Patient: sex M, age 47
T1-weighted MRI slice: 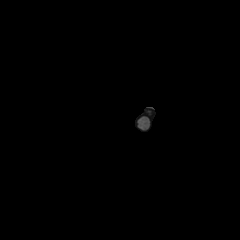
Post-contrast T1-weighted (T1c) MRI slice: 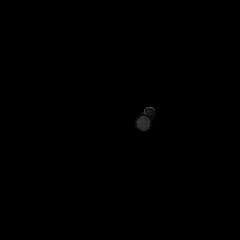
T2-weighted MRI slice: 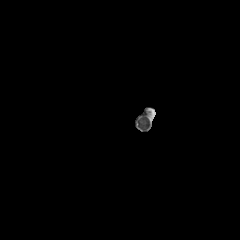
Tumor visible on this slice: no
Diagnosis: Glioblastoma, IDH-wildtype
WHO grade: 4